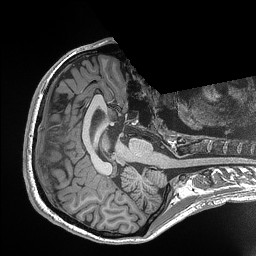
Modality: T1w
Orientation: axial
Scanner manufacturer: siemens
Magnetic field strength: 3 T
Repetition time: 2.3 s
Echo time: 0.00298 s